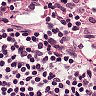
Metastatic tissue present: no